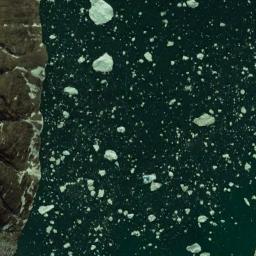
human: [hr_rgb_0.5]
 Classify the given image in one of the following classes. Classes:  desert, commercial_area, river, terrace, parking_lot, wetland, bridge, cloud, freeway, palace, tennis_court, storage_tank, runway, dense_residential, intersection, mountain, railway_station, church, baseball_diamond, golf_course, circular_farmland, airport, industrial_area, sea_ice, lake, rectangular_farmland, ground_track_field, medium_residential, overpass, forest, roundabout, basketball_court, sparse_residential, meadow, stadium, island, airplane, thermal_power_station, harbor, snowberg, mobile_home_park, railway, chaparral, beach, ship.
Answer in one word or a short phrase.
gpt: sea_ice